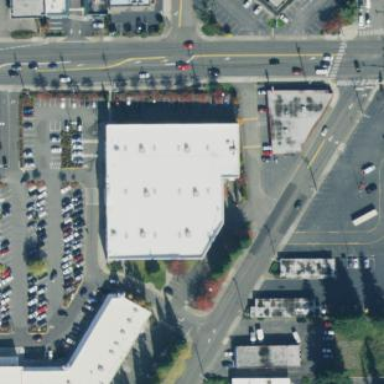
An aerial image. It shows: Commercial building.